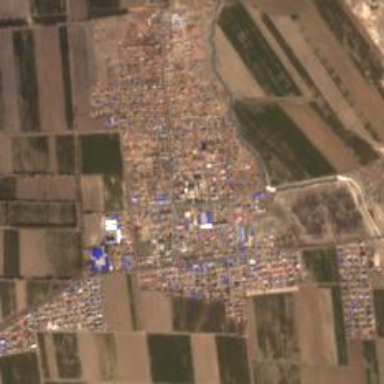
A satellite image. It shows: Ethnic township within town.